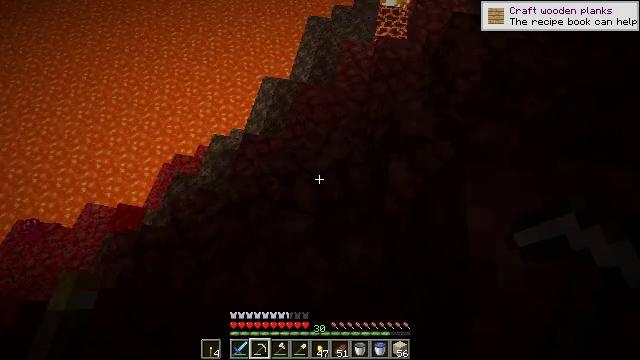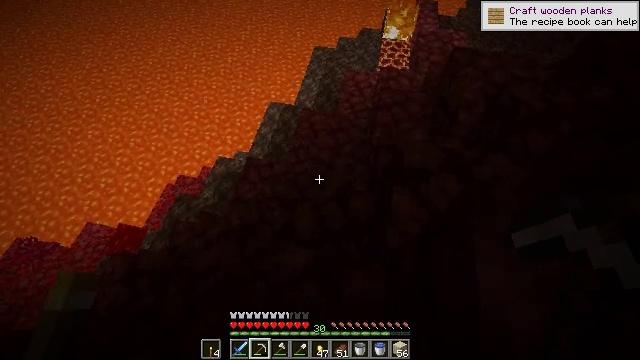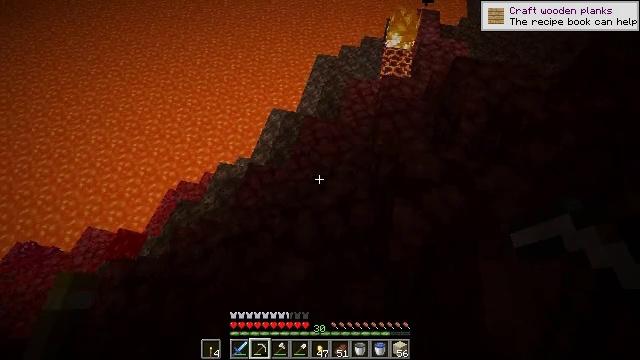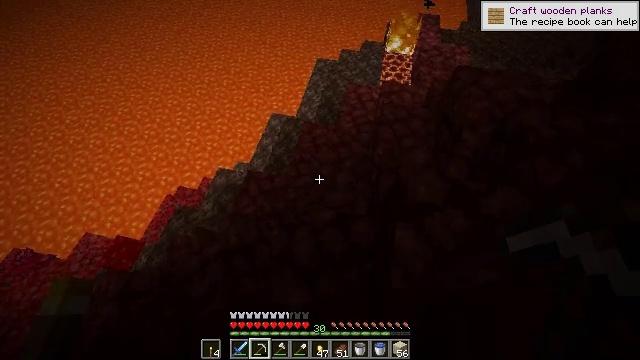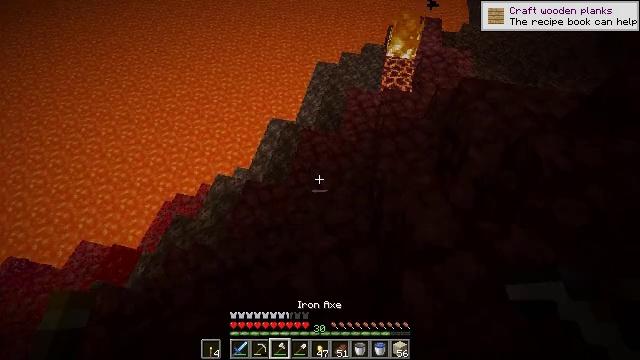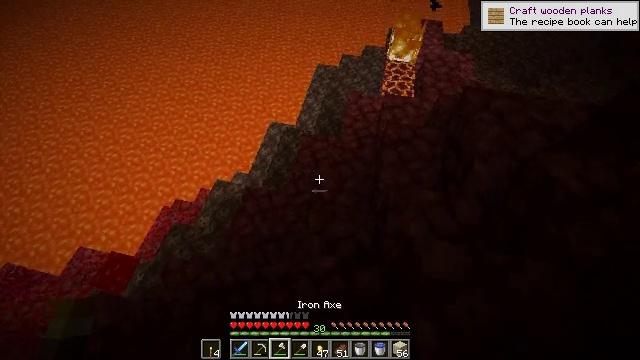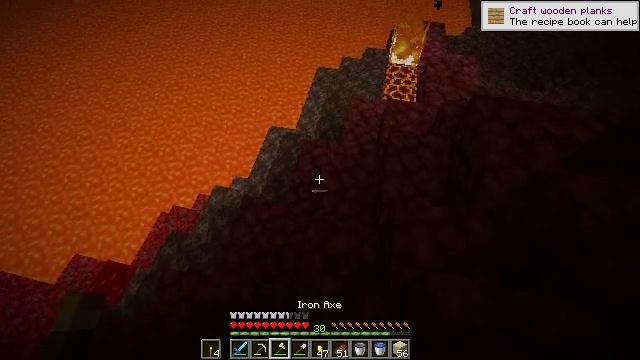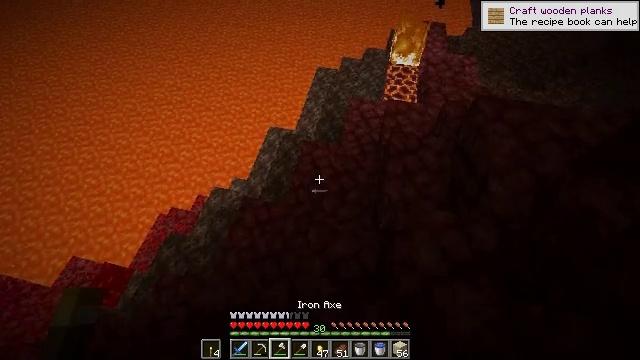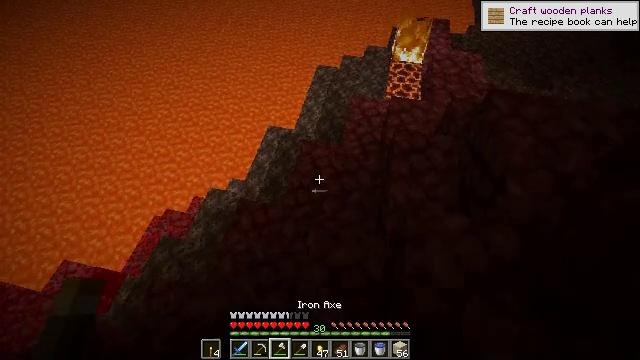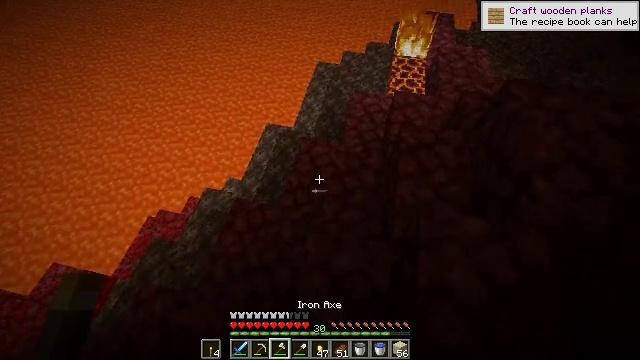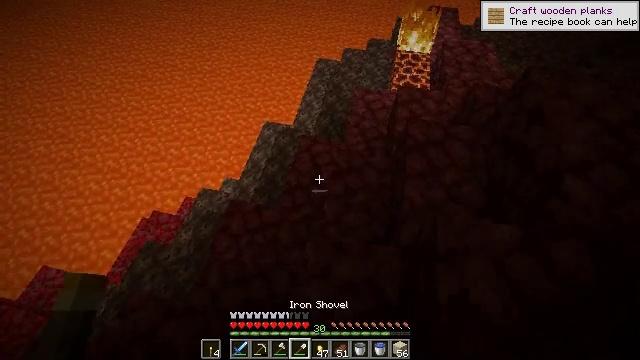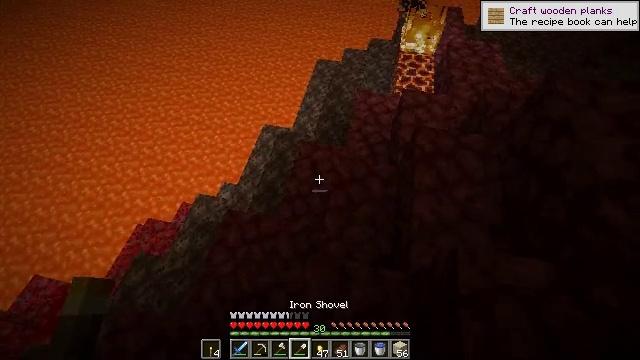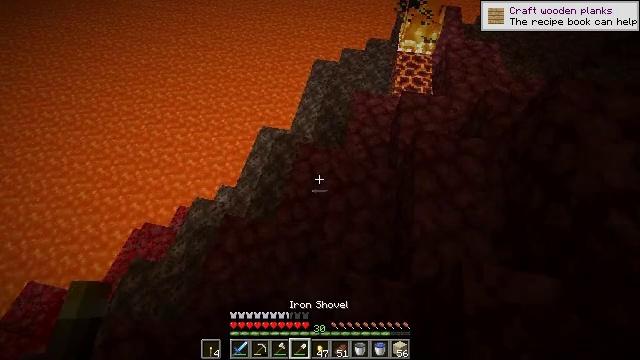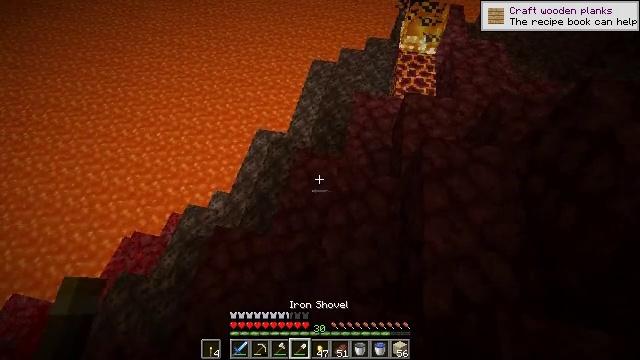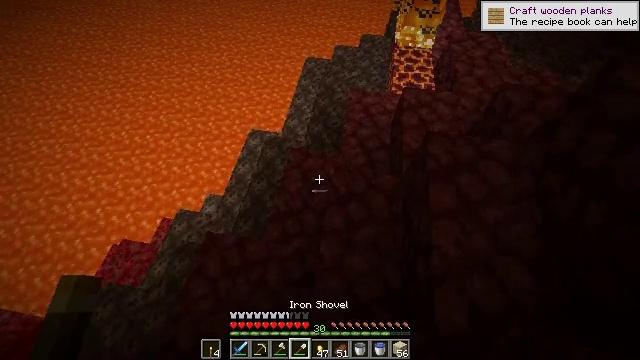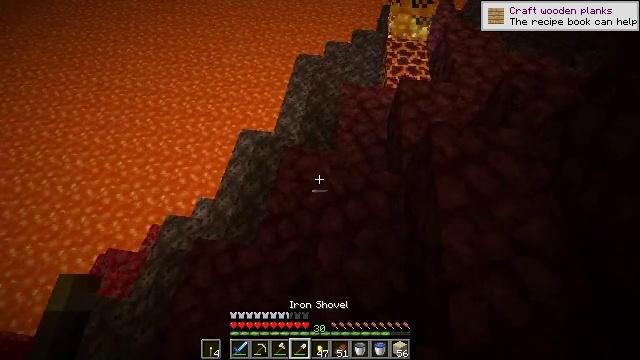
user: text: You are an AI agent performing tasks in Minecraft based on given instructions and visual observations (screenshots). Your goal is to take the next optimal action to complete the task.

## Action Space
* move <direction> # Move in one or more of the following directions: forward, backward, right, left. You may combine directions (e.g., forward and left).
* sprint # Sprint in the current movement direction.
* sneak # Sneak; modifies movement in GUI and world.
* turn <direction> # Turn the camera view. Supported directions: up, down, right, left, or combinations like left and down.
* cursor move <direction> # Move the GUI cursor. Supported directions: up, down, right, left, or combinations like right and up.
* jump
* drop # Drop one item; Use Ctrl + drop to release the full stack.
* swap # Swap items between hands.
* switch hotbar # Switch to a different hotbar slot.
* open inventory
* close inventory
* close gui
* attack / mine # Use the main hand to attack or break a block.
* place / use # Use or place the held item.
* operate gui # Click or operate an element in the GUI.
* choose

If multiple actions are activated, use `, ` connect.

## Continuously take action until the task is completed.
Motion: motion action
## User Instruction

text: Dig soul sand to use for potions.
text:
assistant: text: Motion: move forward, turn left and up
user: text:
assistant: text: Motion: move forward, turn up
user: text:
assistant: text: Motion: move forward
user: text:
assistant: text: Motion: move forward
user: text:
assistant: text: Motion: move forward
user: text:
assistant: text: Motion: move forward
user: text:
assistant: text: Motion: move forward
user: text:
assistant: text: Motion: move forward
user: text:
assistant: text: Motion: move forward
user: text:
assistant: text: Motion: move forward
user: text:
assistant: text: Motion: move forward
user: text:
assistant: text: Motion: move forward
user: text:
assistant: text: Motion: move forward
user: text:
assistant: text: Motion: move forward, turn right
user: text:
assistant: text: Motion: move forward, turn right
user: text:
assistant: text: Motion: move forward, turn right and up
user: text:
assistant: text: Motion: move forward, turn right and up
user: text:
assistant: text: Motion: move forward, turn right and up
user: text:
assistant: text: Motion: move forward, turn right and up
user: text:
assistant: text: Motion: move forward, turn right and up
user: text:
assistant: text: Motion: move forward, turn up
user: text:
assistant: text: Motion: move forward, turn up
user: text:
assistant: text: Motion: move forward, turn up
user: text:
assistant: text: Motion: move forward
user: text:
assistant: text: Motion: move forward
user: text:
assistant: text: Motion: move forward and move left
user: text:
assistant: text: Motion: move forward and move left, turn right and down
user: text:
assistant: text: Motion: move forward and move left, turn right and down
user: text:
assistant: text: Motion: move forward and move left, turn right and down
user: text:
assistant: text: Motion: move forward and move left, turn down